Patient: sex F, age 41
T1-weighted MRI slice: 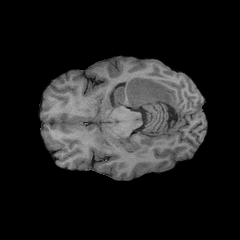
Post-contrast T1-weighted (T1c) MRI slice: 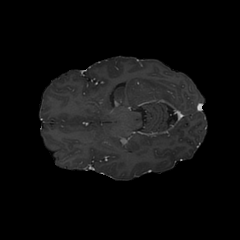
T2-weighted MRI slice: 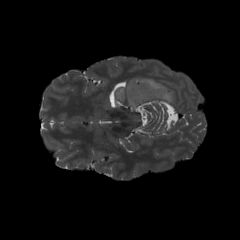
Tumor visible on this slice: yes
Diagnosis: Glioblastoma, IDH-wildtype
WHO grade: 4